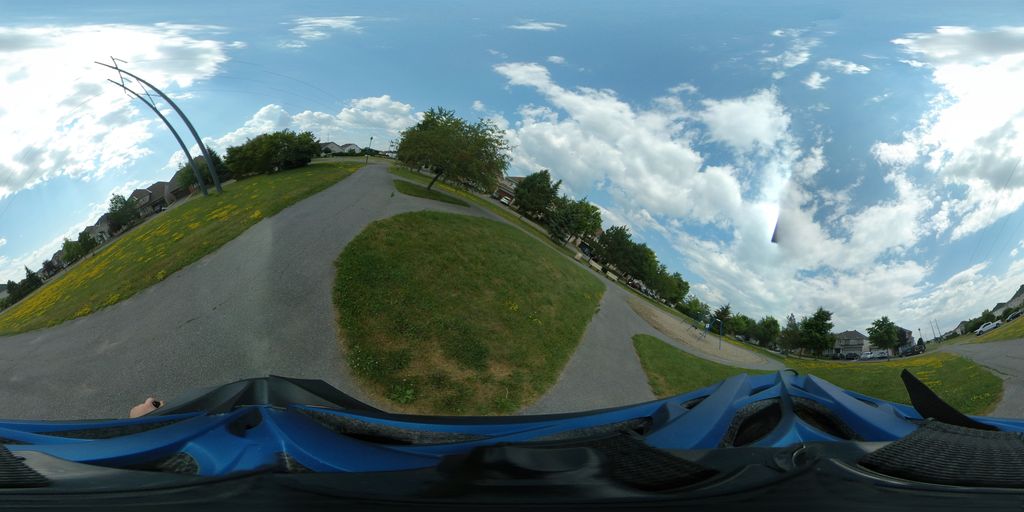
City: ottawa-gatineau